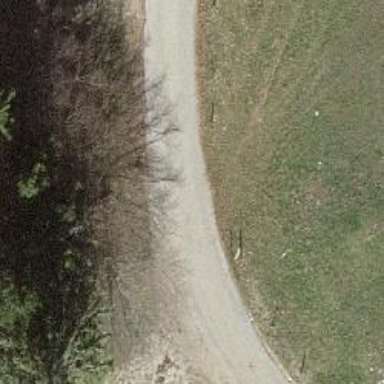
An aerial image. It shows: Unclassified road.